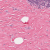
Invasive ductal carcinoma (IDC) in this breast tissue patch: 0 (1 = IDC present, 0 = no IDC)